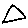
Label: triangle